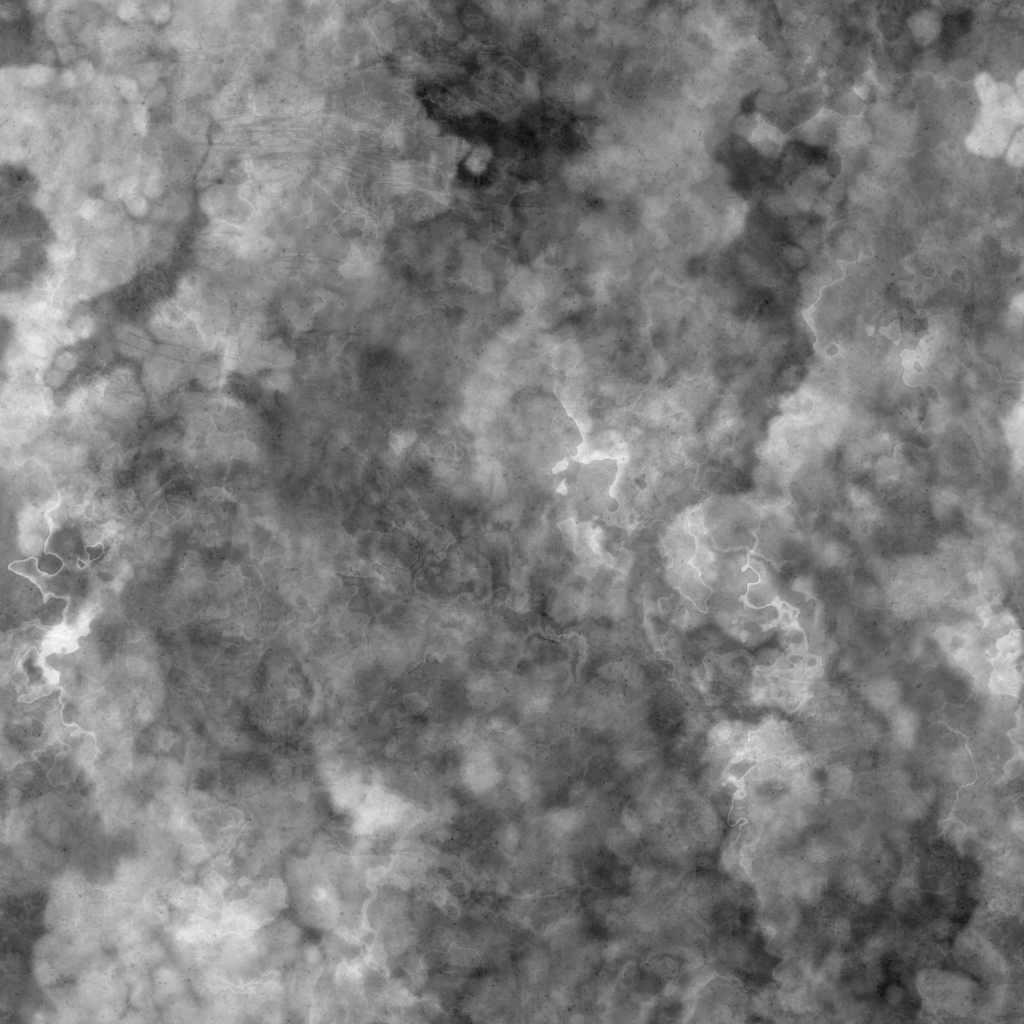
Texture map type: Displacement